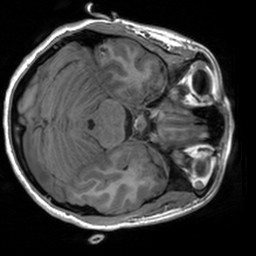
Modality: T1w
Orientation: axial
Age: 21
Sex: female
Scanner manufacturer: siemens
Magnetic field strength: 3 T
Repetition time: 1.9 s
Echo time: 0.00226 s